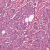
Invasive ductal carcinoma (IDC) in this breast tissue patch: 1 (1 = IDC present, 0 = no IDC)